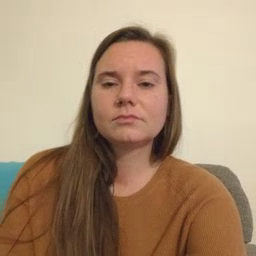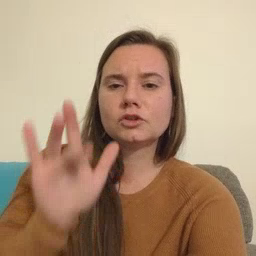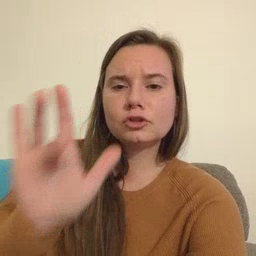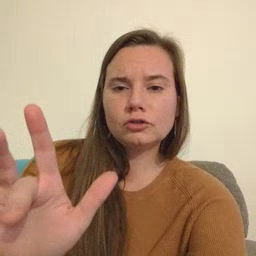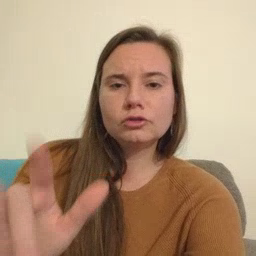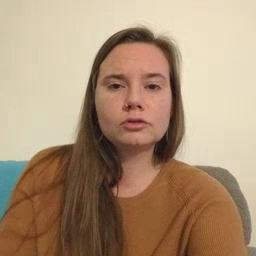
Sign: touch